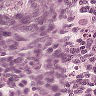
Metastatic tissue present: yes